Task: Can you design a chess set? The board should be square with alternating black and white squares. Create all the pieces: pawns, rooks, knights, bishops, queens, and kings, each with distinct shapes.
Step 4158:
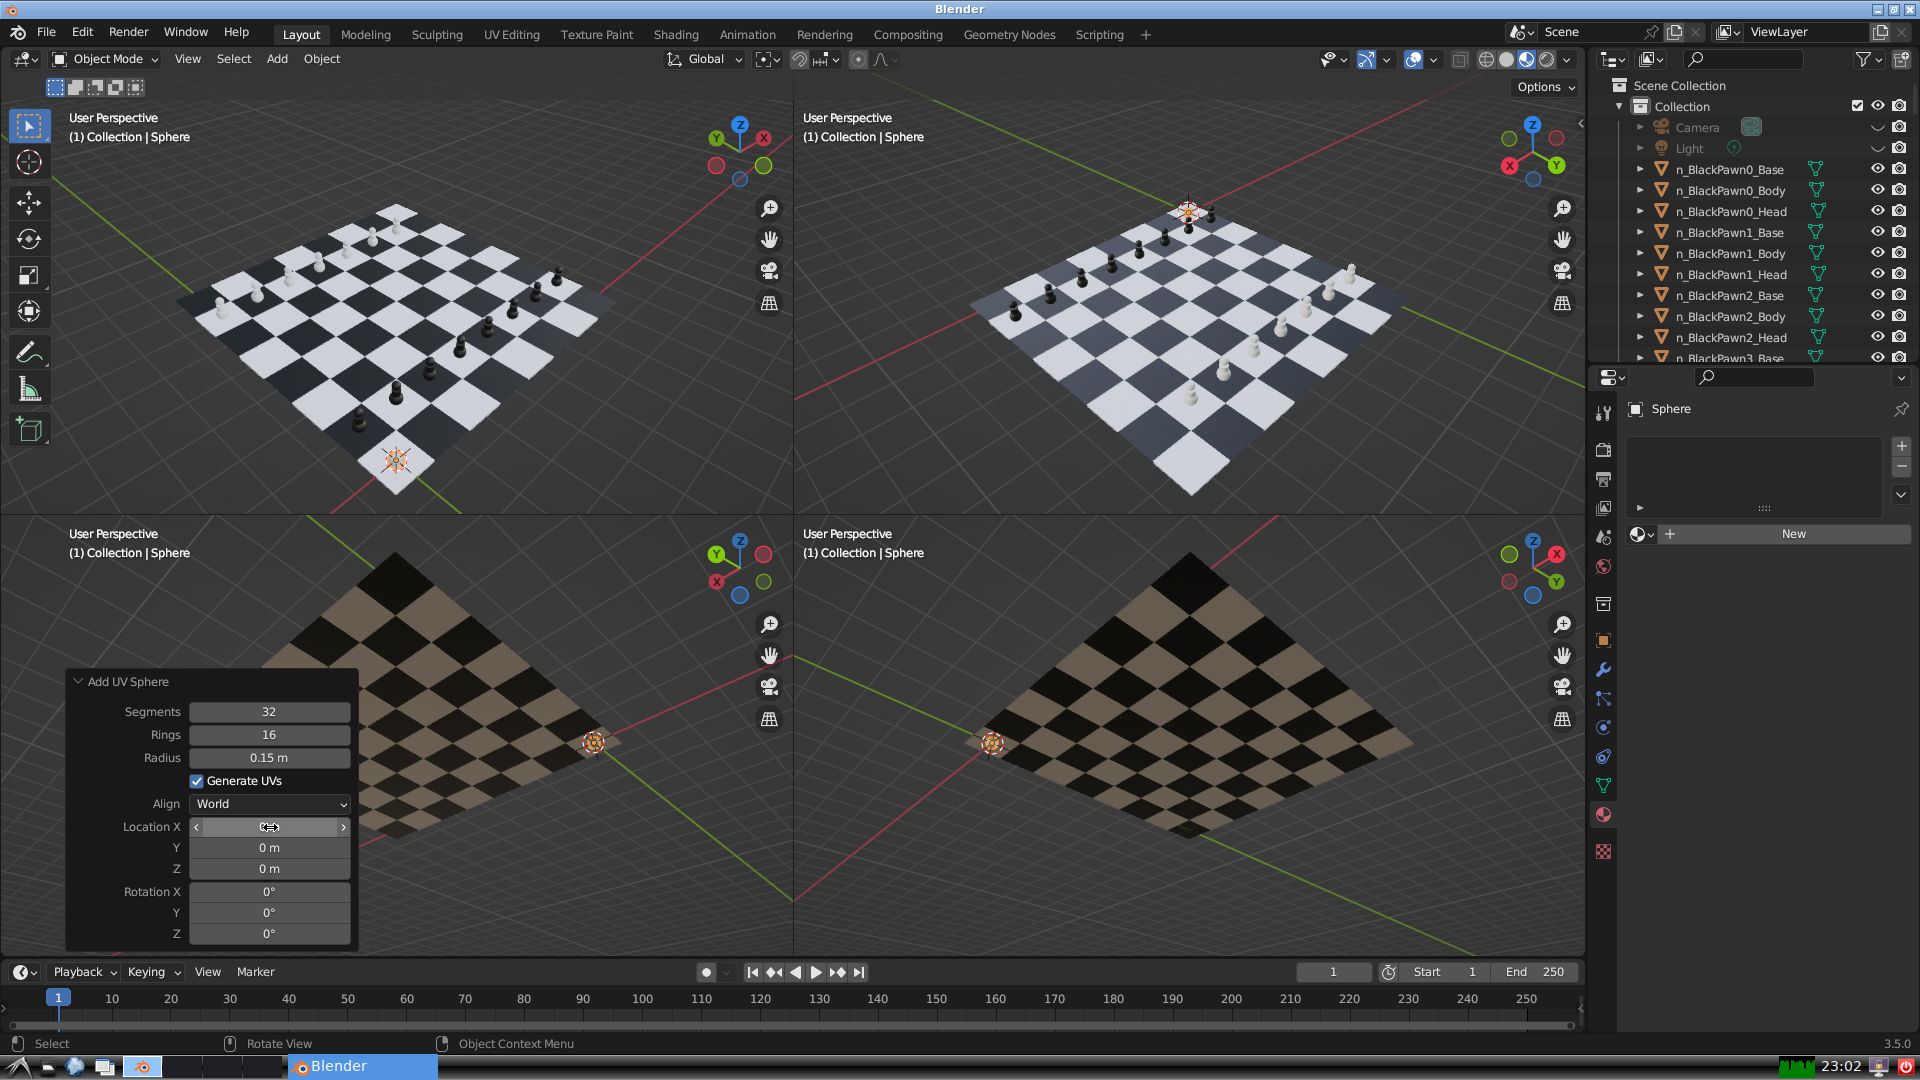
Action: click: no